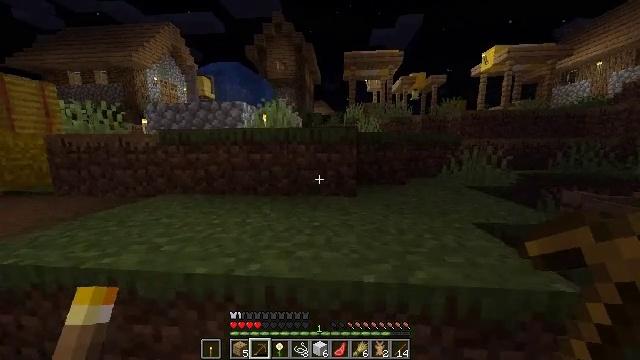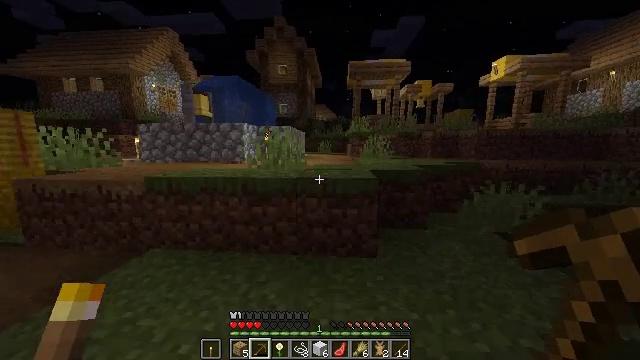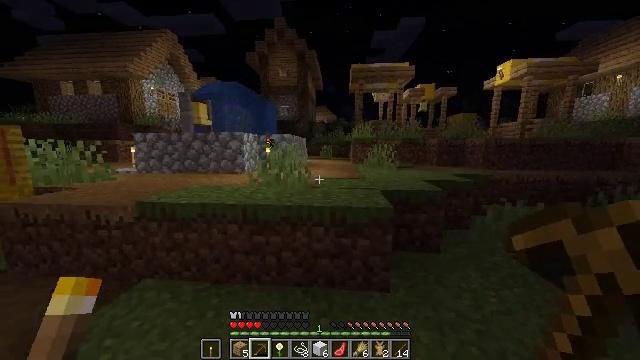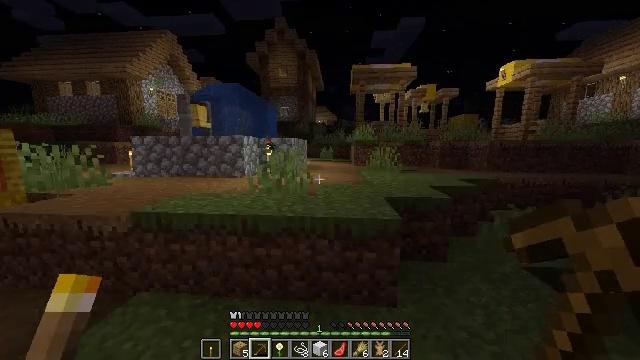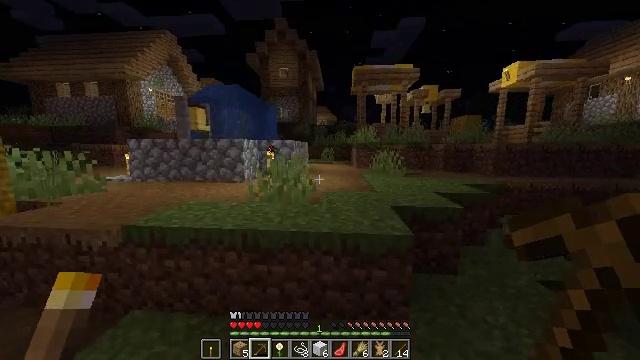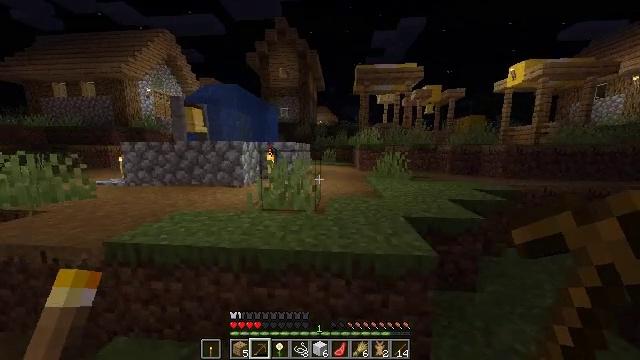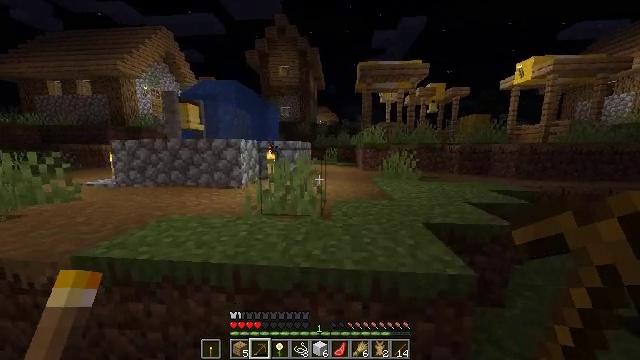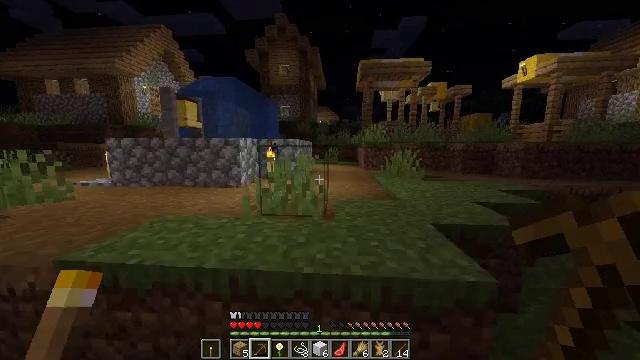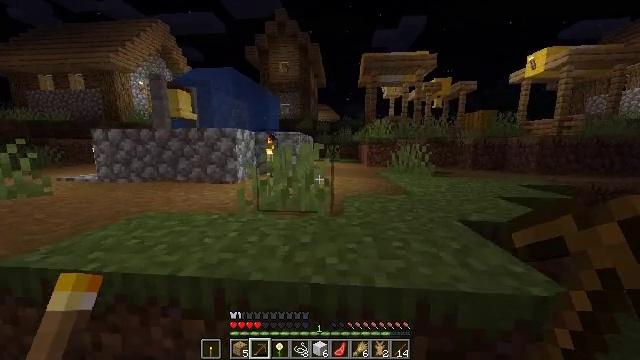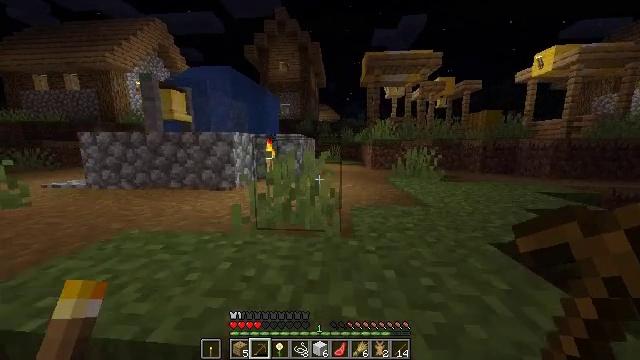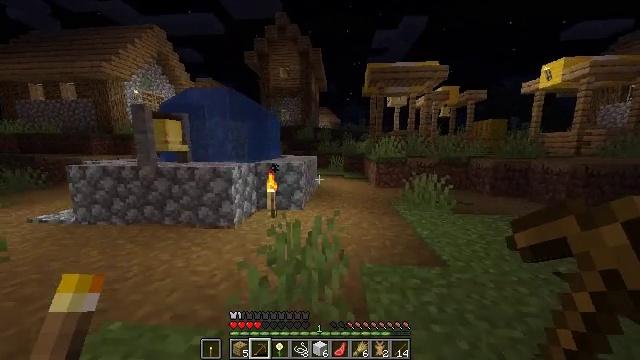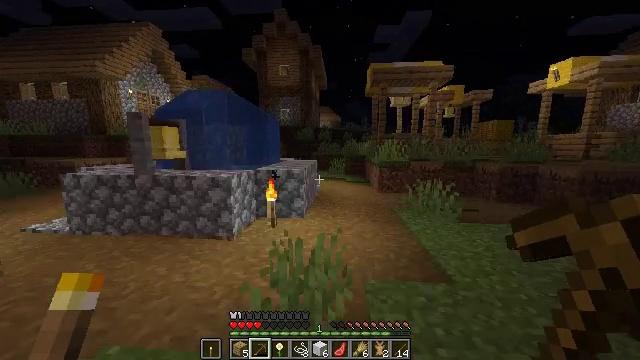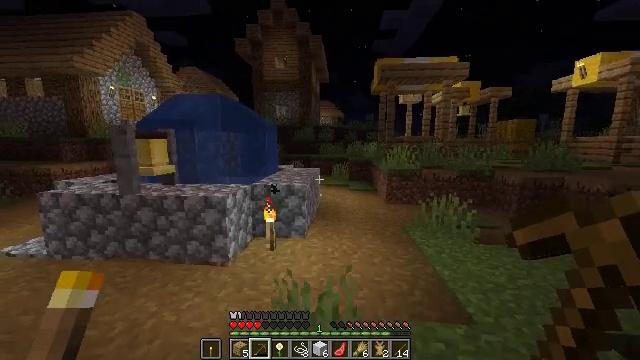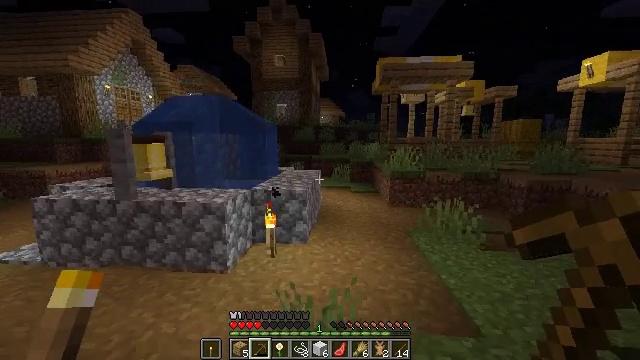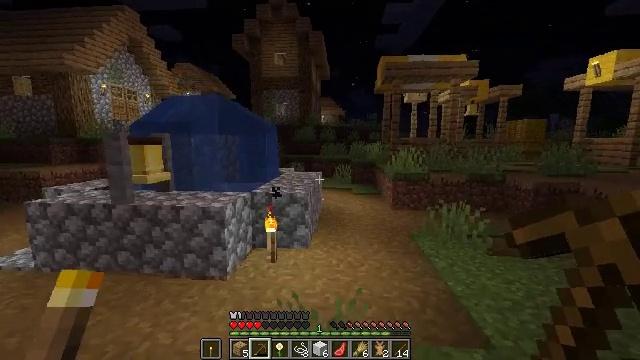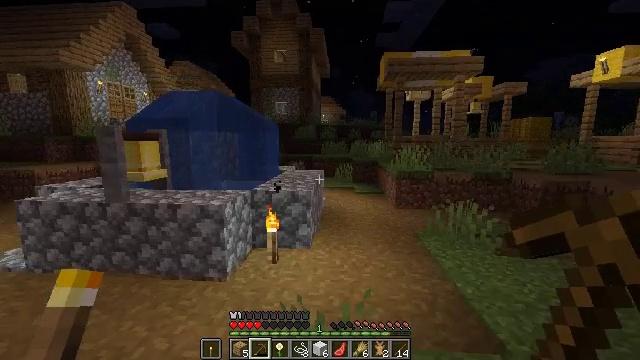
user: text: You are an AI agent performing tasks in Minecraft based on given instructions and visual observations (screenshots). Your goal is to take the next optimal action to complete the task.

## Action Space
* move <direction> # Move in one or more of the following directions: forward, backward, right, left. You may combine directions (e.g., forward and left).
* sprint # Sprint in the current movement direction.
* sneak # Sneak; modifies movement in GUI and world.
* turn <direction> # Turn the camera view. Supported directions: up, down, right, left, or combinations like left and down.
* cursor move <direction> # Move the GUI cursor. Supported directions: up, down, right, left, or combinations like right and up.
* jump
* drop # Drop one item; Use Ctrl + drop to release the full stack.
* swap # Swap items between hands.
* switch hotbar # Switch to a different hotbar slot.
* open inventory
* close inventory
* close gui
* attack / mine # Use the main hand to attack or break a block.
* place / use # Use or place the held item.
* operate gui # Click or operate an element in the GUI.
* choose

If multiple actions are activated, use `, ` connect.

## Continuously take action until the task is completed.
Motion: motion action
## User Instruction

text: Use wooden planks and string to make a loom.
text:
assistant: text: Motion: move forward and move left, jump
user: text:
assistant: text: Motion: move forward, jump
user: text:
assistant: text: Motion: move forward
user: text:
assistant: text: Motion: move forward
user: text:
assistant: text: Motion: move forward
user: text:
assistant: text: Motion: move forward
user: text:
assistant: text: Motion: move forward, jump
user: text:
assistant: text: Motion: move forward, jump
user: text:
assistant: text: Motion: move forward, jump
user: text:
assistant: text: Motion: move forward
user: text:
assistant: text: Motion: move forward
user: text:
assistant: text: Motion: move forward
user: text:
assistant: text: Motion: move forward
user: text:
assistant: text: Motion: move forward
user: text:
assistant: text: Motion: move forward
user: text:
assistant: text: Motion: move forward
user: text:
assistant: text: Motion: move forward
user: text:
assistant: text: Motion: move forward
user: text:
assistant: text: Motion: move forward
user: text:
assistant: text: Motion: move forward
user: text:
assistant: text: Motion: move forward
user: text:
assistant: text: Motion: move forward
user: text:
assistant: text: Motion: move forward
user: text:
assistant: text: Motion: move forward
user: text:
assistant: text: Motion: move forward
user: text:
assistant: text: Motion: move forward
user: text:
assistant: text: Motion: move forward
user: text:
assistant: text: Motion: move forward, jump
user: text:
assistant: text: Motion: move forward, jump
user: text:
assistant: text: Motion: move forward, jump